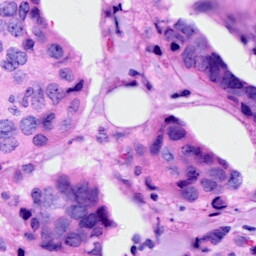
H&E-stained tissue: Breast